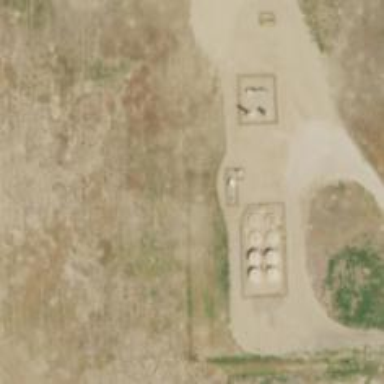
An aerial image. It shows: Storage tank that is man-made.